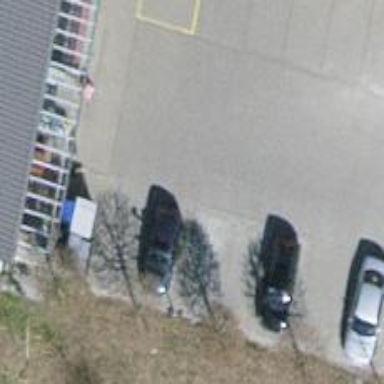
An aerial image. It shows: Parking area.